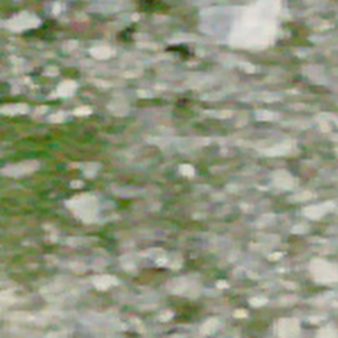
Label: other